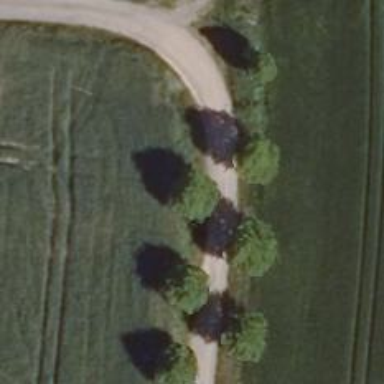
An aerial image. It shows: Row of trees in natural setting.